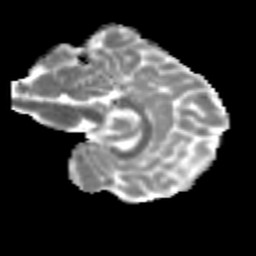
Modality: MD
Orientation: sagittal
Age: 19
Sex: female
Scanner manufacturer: siemens
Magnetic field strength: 3 T
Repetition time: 3.5 s
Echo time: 0.125 s